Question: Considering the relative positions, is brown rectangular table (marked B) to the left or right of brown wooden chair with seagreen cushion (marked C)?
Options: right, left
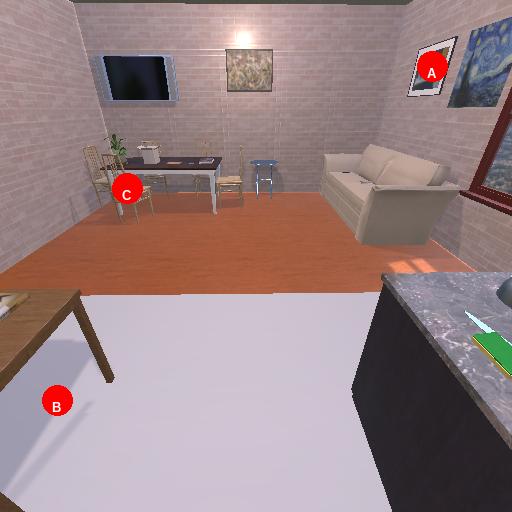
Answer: right